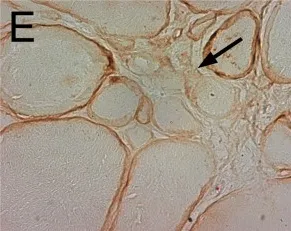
Muscle biopsy. Serial frozen sections of the same muscle fibers (arrows) showing irregular dystrophin carboxy-terminus reaction . Carboxy-terminus anti-dystrophin antibody (NCLDYS2 Novocastra at 1:20 dilution).
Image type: pathology (immunostaining)